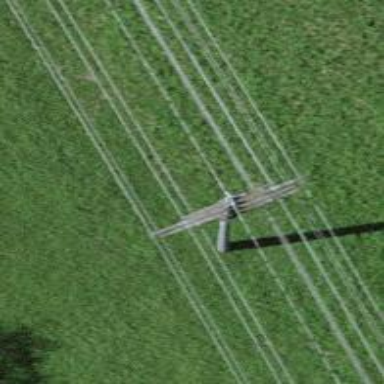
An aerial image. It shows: Power line is depicted.